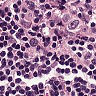
Metastatic tissue present: yes